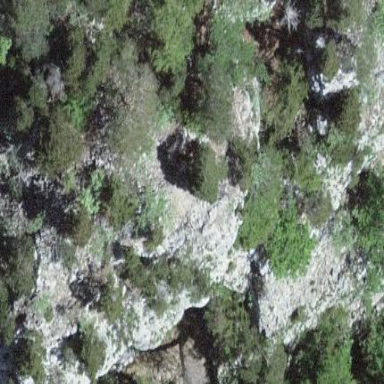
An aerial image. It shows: Landscape of bare rock.